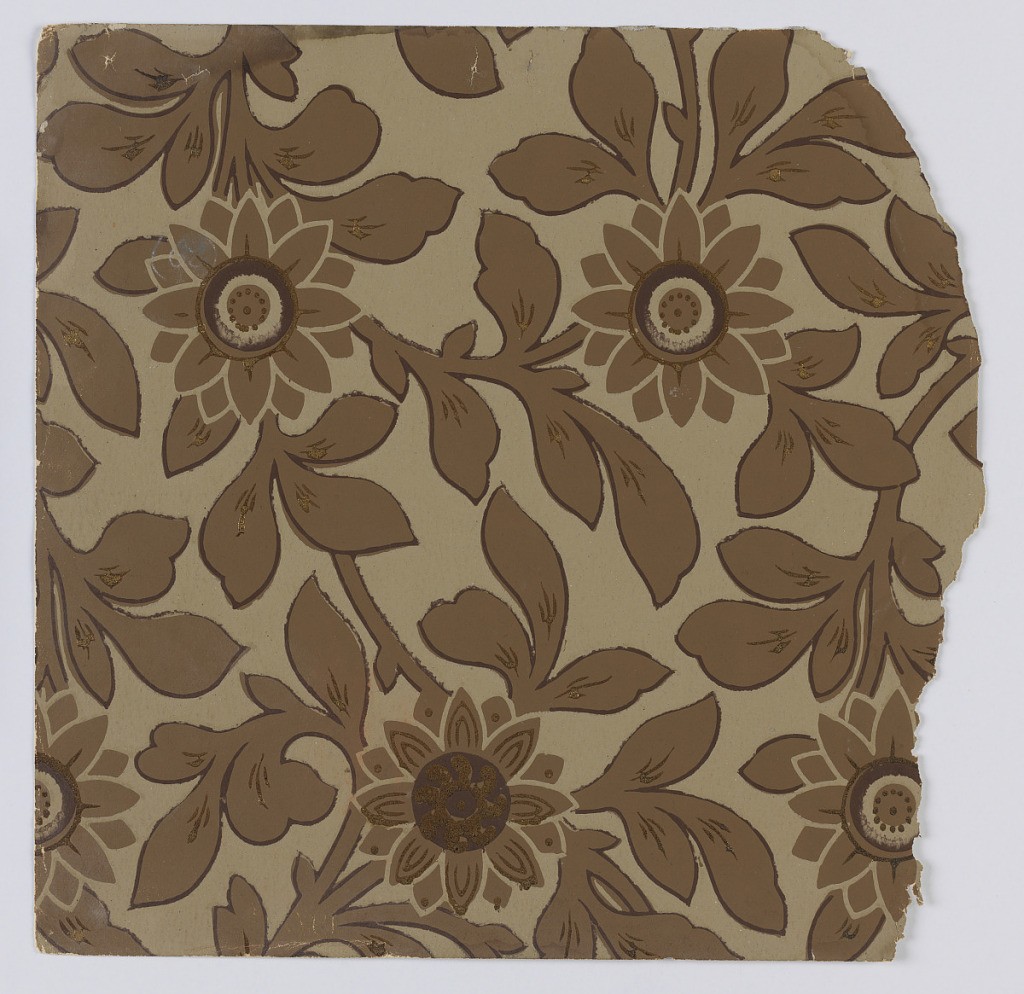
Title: Sidewall sample
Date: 1880–90
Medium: Machine-printed on paper
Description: Fragmentary wallpapers from sample book, including aesthetic-style and Anglo-Japanesque designs.

72 pages of samples.